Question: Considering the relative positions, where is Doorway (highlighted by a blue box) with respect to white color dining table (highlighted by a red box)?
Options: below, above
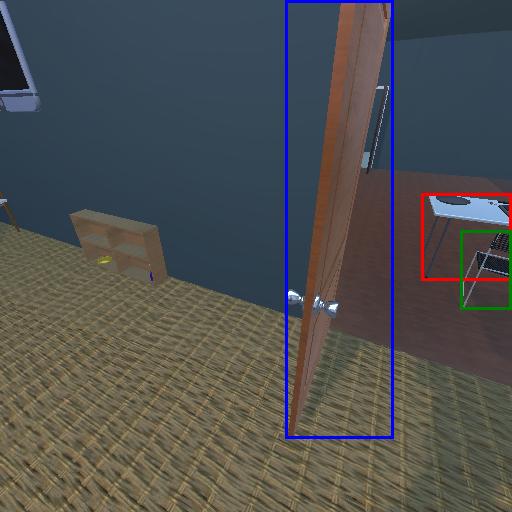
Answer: below